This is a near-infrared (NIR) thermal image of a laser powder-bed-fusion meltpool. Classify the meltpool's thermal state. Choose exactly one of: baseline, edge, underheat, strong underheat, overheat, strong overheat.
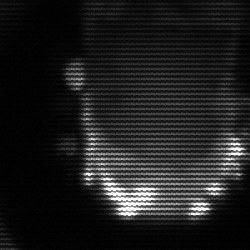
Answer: baseline